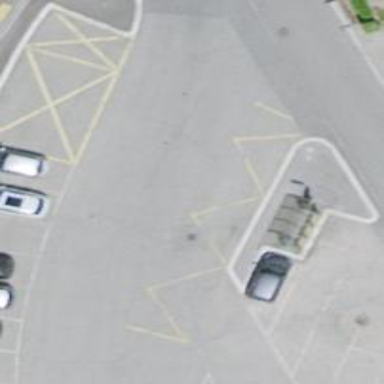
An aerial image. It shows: Public transport stop position.